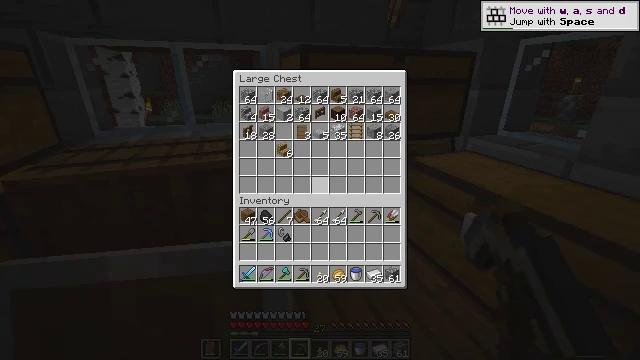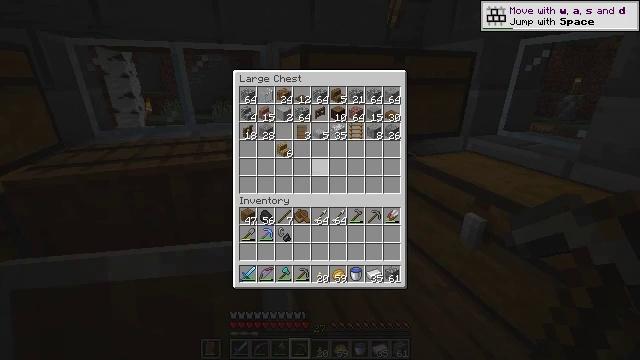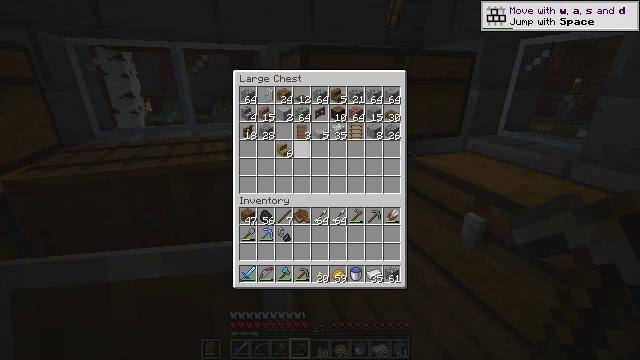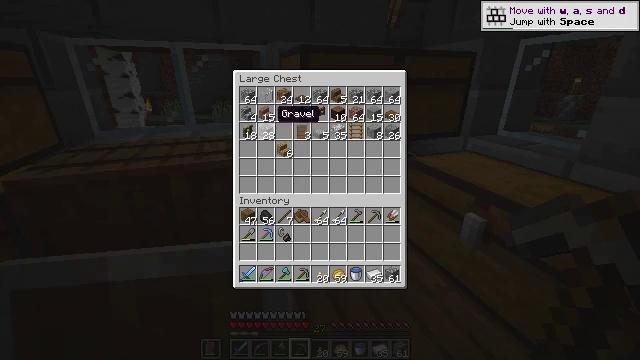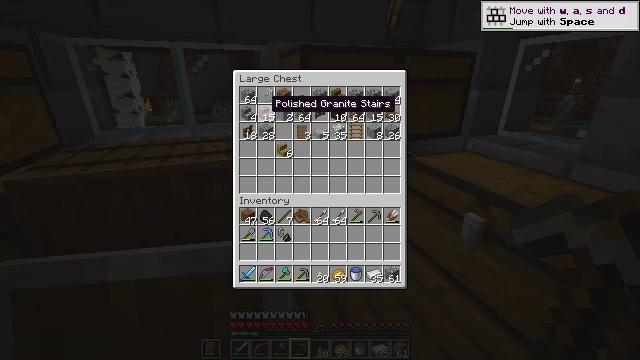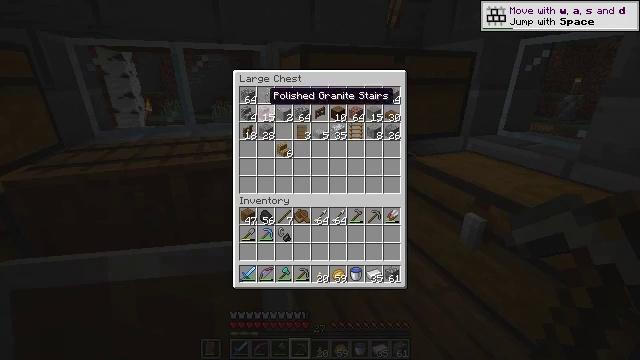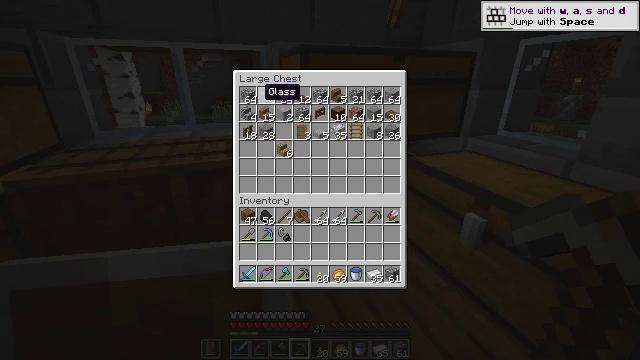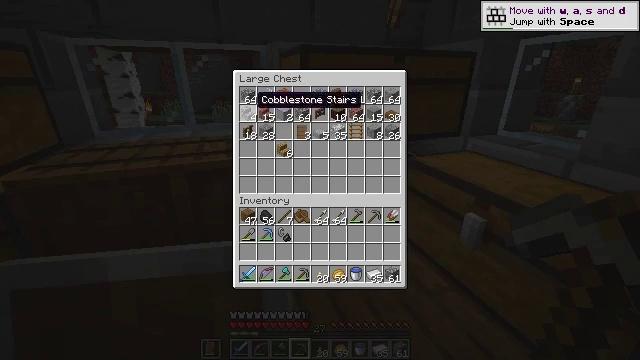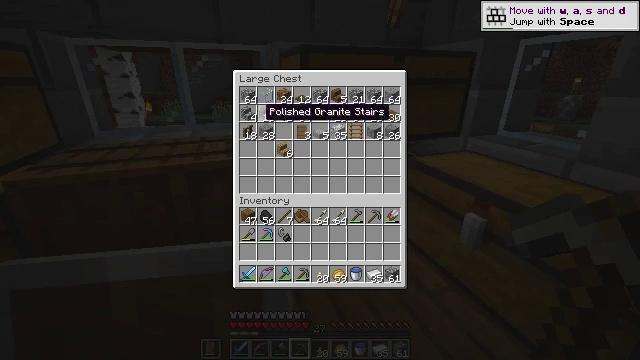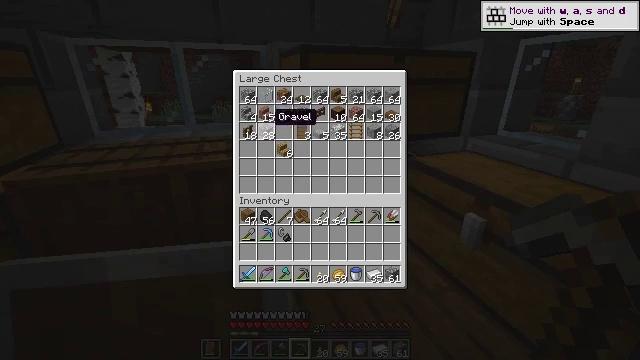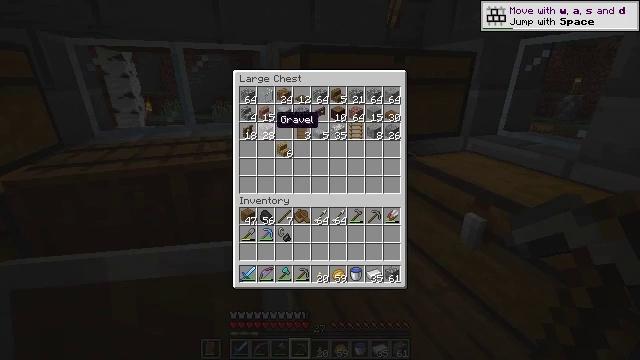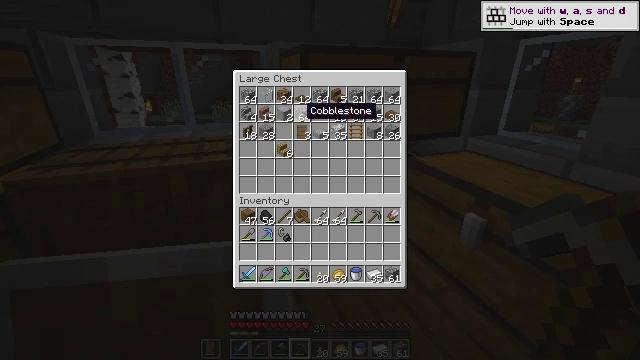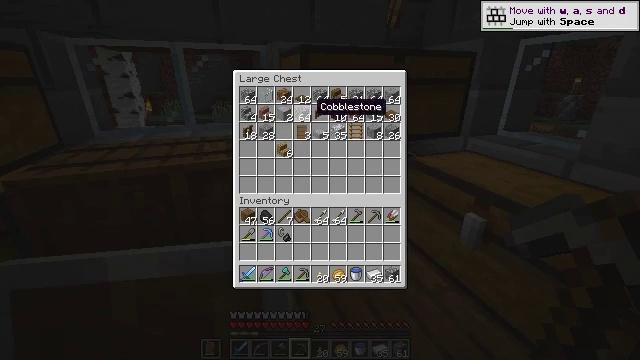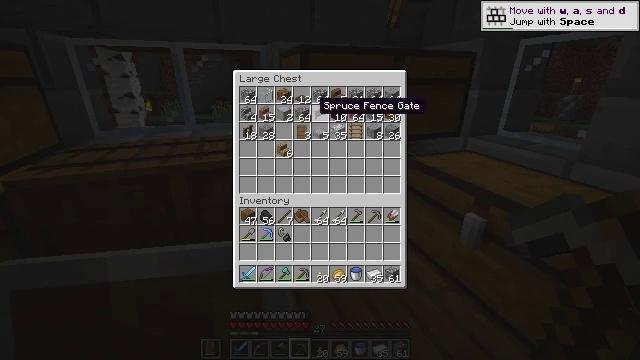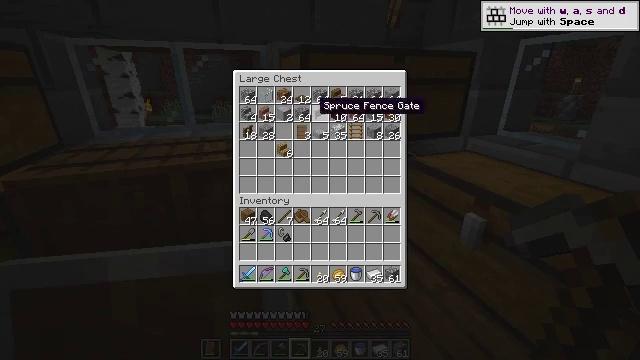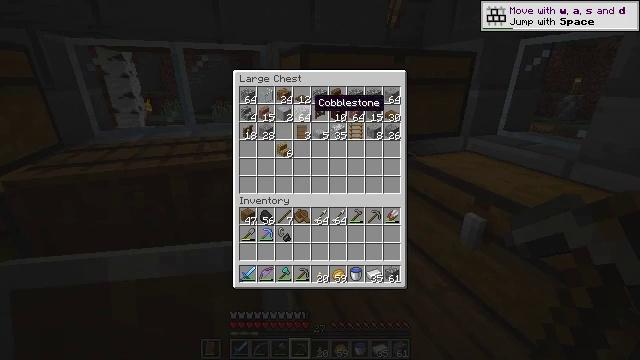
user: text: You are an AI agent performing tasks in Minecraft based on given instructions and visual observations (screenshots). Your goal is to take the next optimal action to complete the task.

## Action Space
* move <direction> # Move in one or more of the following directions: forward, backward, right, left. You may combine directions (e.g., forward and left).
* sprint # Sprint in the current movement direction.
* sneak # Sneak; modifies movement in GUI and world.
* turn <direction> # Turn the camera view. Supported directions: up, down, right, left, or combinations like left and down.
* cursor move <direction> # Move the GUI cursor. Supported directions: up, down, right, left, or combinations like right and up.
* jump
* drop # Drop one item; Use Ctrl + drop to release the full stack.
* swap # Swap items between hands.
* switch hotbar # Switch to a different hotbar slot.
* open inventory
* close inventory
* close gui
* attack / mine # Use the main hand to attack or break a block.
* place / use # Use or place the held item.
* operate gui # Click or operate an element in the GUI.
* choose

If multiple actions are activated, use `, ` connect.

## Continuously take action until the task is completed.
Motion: motion action
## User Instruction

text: Create golden boots using the crafting table.
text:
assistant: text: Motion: no_op
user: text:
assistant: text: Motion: sneak, cursor move left and up
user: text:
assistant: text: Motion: sneak, cursor move left and up
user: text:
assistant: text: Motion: sneak, cursor move up
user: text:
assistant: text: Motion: sneak, cursor move up
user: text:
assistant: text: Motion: sneak
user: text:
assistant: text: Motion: sneak, cursor move left and down
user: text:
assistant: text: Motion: sneak, cursor move right and down
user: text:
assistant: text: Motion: sneak, cursor move right
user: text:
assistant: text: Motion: sneak
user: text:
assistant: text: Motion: sneak, cursor move right and up
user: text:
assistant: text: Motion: sneak, cursor move right
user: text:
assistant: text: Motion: sneak
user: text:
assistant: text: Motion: sneak
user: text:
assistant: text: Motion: sneak
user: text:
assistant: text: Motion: sneak
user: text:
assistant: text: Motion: sneak, cursor move right and up
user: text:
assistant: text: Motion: sneak
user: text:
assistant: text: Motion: sneak, cursor move right and down
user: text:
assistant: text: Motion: sneak, cursor move right and down
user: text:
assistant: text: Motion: sneak
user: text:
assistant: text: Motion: sneak, cursor move right
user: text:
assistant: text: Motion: sneak, cursor move right and up
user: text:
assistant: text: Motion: sneak, cursor move up
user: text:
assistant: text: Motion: sneak, cursor move left
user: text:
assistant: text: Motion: sneak, cursor move left
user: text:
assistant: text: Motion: sneak, cursor move left
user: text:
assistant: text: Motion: sneak, operate gui
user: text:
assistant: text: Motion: sneak, cursor move down, operate gui
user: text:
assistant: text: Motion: sneak, cursor move right and down